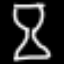
Label: hourglass